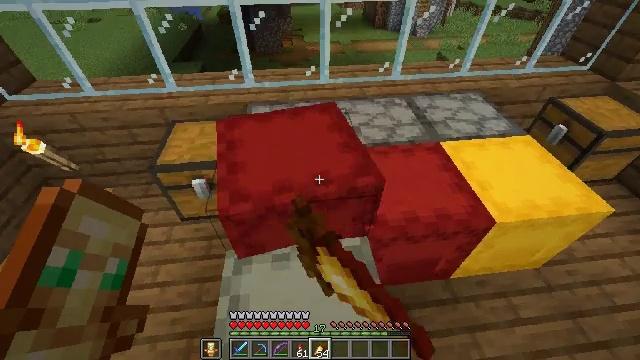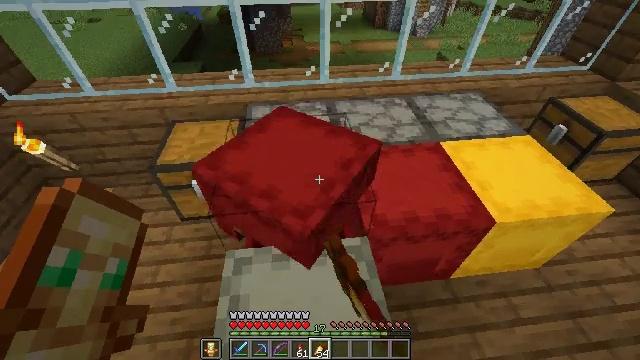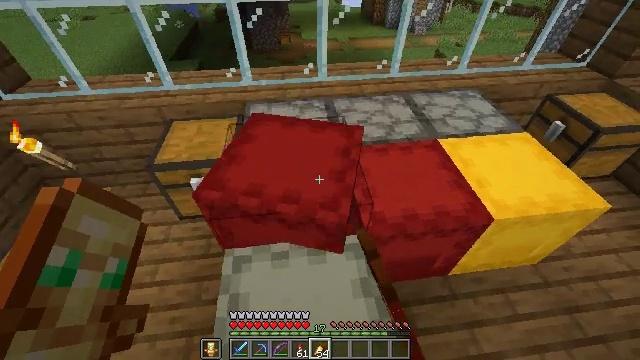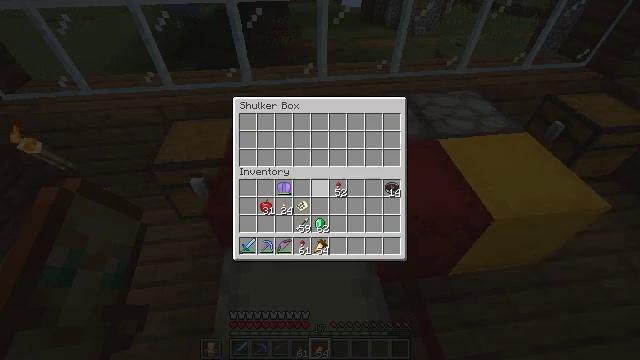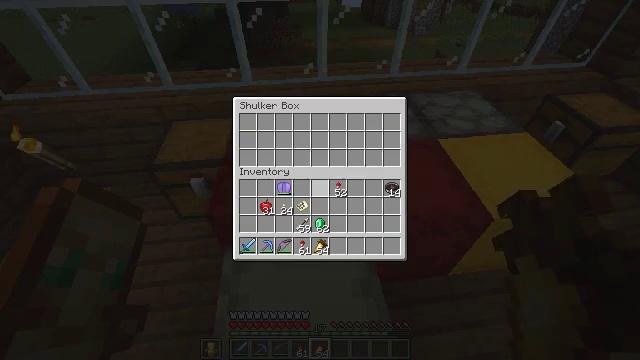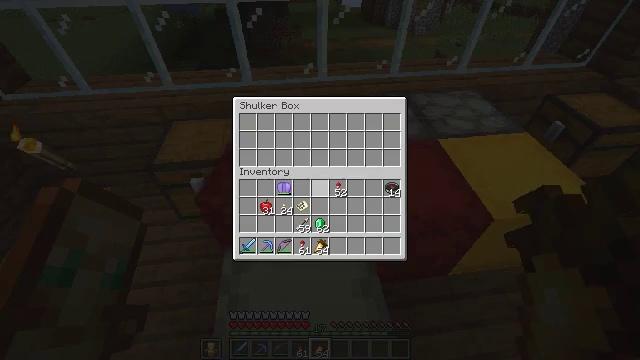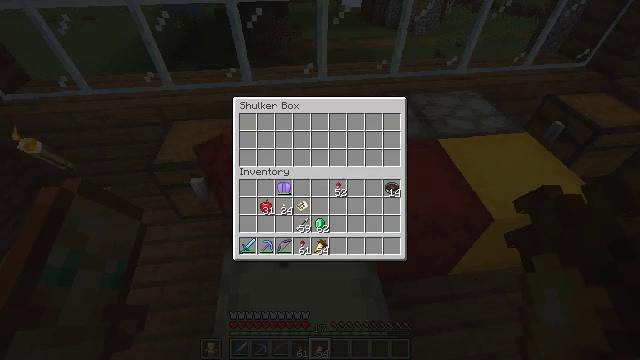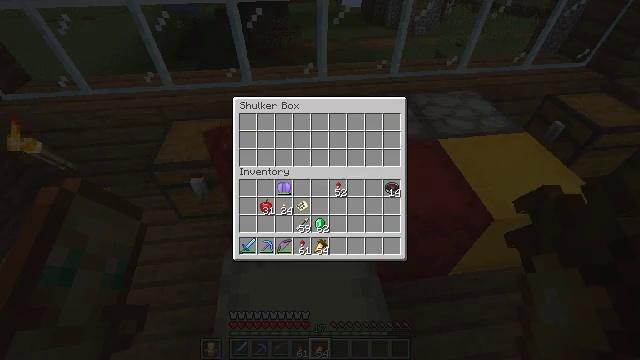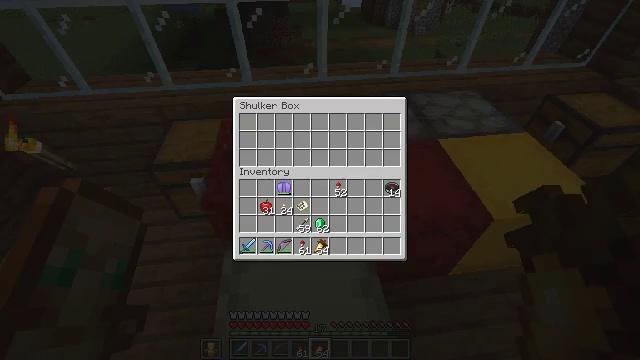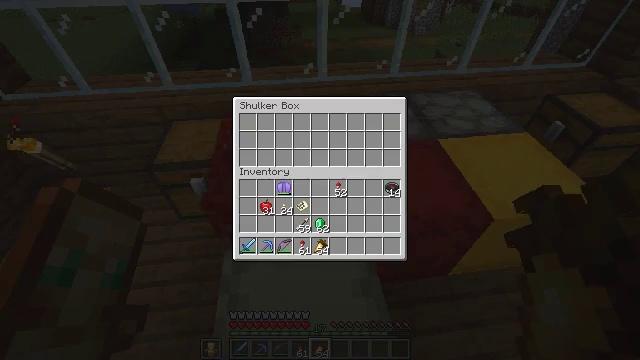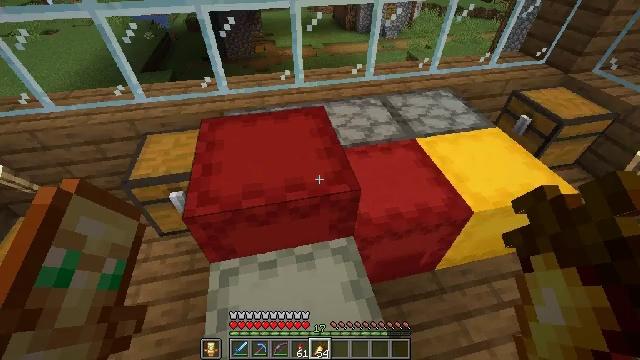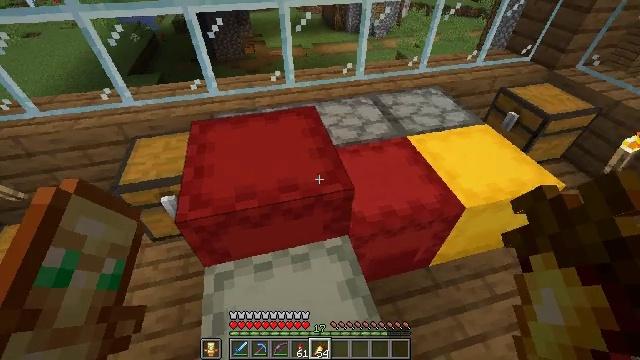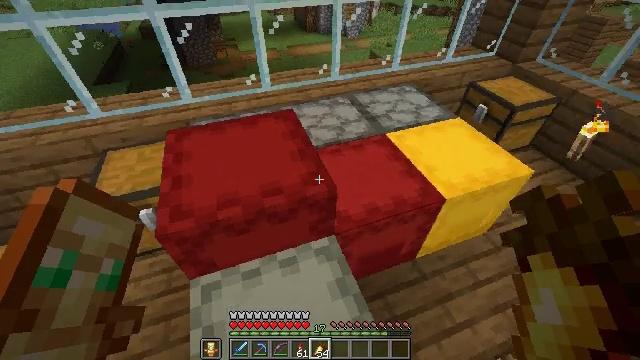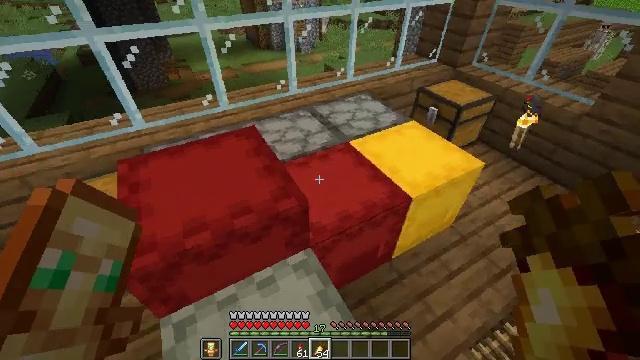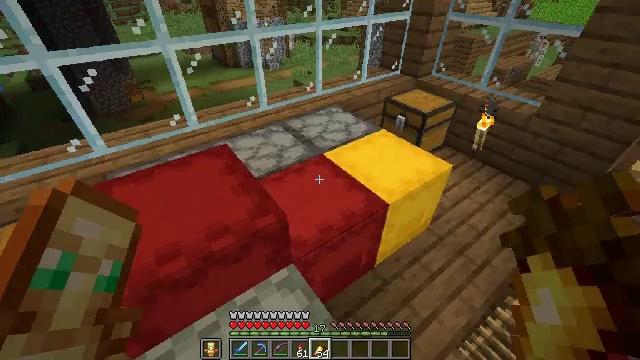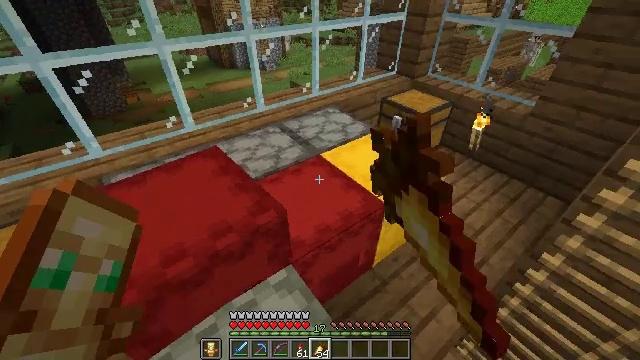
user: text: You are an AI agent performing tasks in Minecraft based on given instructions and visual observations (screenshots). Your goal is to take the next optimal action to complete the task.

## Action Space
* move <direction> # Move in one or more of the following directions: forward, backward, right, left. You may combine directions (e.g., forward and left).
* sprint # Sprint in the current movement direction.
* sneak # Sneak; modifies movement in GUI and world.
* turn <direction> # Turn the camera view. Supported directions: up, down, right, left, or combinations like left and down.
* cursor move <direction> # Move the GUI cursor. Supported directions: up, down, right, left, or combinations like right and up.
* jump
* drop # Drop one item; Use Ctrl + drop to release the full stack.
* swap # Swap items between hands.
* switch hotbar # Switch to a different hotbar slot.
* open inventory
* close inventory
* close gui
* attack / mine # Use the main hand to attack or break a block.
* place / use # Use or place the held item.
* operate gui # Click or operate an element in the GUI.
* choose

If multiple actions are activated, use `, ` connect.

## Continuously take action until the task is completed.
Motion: motion action
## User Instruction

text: Collect the light gray shulker box.
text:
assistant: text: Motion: no_op
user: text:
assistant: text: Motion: no_op
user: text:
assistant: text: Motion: open gui
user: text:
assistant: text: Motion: no_op
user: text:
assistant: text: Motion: no_op
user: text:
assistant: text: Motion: cursor move right
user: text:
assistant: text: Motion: cursor move right
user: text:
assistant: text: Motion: cursor move right
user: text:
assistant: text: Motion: cursor move right
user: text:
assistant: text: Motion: cursor move right and up
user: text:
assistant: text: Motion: turn right, close gui
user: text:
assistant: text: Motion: turn right, open inventory
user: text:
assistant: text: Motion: turn right and up
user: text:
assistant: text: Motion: turn right and up, use / place
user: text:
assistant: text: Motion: use / place
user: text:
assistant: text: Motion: use / place
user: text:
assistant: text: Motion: use / place
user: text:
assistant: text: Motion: turn right and down
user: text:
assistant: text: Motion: cursor move right
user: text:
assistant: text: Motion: no_op
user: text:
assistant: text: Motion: no_op
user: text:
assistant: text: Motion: no_op
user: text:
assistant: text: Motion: cursor move left
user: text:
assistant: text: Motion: cursor move right
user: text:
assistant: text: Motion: cursor move right and up
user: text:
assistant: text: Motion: cursor move right
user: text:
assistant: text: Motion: no_op
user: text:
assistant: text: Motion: no_op
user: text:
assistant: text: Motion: no_op
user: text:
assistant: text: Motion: no_op